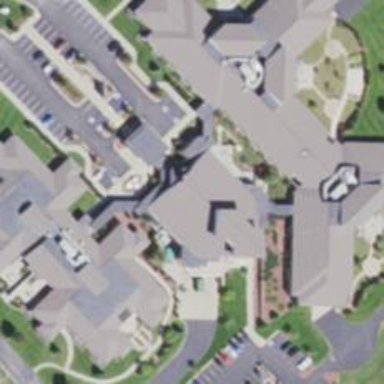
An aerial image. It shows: Nursing home.